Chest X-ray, PA view. Patient: 42 years old, sex M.
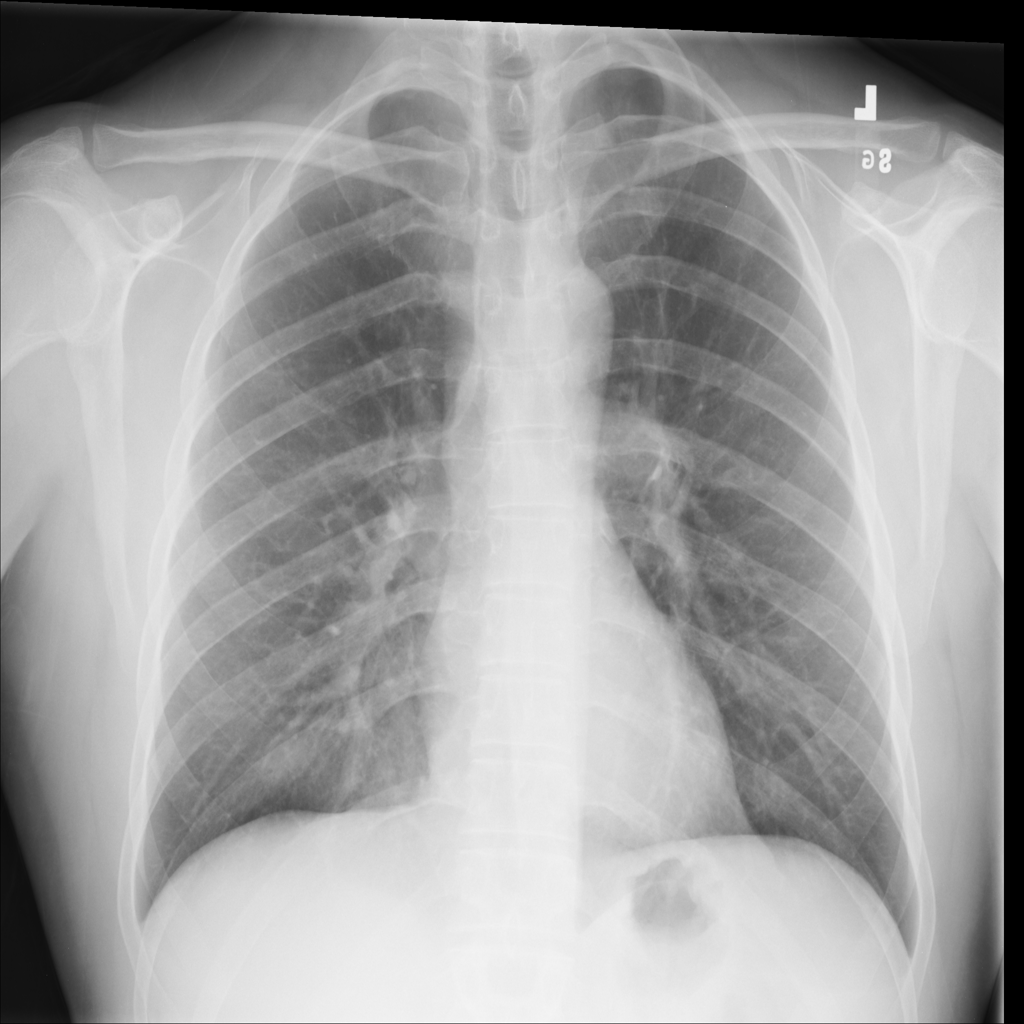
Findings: No Finding